Question: Alright, I'm lighting up a Windows Server 2008 R2 VM, installing Flex Builder 3, and seeing if I can get a new project to compile and execute properly. I got the IDE up and running in the VM and I got the same exact error after the code compiled without issue! Here comes a big, emphatic .
Since this has gotten to be a pretty long post I'll put this up here. I just went through and deleted each portion of the two problem lines individually and tried to compile after each one, and I got the error every single time. I even deleted everything from within the two 'DataGridColumn's and it didn't compile, even though commenting out the two empty '<mx:DataGridColumn />' lines will let the program load! This is driving me nuts, can anyone shed some light on this for me?
I have an AIR application which will apparently compile just fine when I hit F5, but before the app has a chance to load I get the following error:

By commenting out blocks of code I've narrowed the problem down to two specific lines.
'''
<mx:DataGrid id="grid1" width="100%" height="100%" editable="false">
<mx:columns>
<mx:DataGridColumn headerText="Symbol" dataField="Symbol" headerWordWrap="true" width="100" textAlign="left"/>
<mx:DataGridColumn headerText="Description" dataField="FullName" headerWordWrap="true" width="150" textAlign="left"/>
<mx:DataGridColumn headerText="Trans" dataField="TransactionCode" headerWordWrap="true" width="75" textAlign="center"/>
<mx:DataGridColumn headerText="Quantity" dataField="Quantity" headerWordWrap="true" width="50" textAlign="right" labelFunction="formatUtil3"/>
<mx:DataGridColumn headerText="Execution Date" dataField="ExecutionDate" headerWordWrap="true" width="80" textAlign="center"/>
<mx:DataGridColumn headerText="Execution Price" dataField="ExecutionPrice" headerWordWrap="true" width="65" textAlign="right" labelFunction="formatUtil1"/>
<mx:DataGridColumn width="15" backgroundColor="0x888888" dataField="blank1" headerText=""/>
<mx:DataGridColumn headerText="Previous Business Day" dataField="PreviousDate" headerWordWrap="true" width="80" textAlign="center" itemRenderer="PD5"/>
<!----> <mx:DataGridColumn headerText="Previous Business Day Price" dataField="PreviousDatePrice" headerWordWrap="true" width="65" textAlign="right" labelFunction="formatUtil1" itemRenderer="PD5"/>
<!----> <mx:DataGridColumn headerText="% Difference" dataField="PreviousDateDelta" headerWordWrap="true" width="65" textAlign="right" labelFunction="formatUtil2" itemRenderer="PD5"/>
<mx:DataGridColumn headerText="Source" dataField="PreviousDateSource" headerWordWrap="true" width="100" textAlign="left" itemRenderer="PD5"/>
<mx:DataGridColumn width="15" backgroundColor="0x888888" dataField="blank2" headerText=""/>
<mx:DataGridColumn headerText="Previous Month End" dataField="PrevMonthEndDate" headerWordWrap="true" width="80" textAlign="center" itemRenderer="PME5"/>
<mx:DataGridColumn headerText="Previous Month End Price" dataField="PrevMonthEndPrice" headerWordWrap="true" width="65" textAlign="right" labelFunction="formatUtil1" itemRenderer="PME5"/>
<mx:DataGridColumn headerText="% Difference" dataField="PrevMonthEndDelta" headerWordWrap="true" width="65" textAlign="right" labelFunction="formatUtil2" itemRenderer="PME5"/>
<mx:DataGridColumn headerText="Source" dataField="PrevMonthEndSource" headerWordWrap="true" width="100" textAlign="left" itemRenderer="PME5"/>
</mx:columns>
</mx:DataGrid>
'''
The two lines are marked with '<!---->'. If I comment those two lines out then the app will compile, run, and display properly, but if I leave either of them active I get the error above.
What is going on here?
Additional code as requested -
'''
<mx:CurrencyFormatter id="format1" precision="5" useNegativeSign="false"/>
<mx:NumberFormatter id="format2" precision="2"/>
'''
And the functions -
'''
private function formatUtil1(item:Object, column:DataGridColumn):String
{
var Field:Object = item[column.dataField];
return format1.format(Field);
}
private function formatUtil2(item:Object, column:DataGridColumn):String
{
var Field:Object = item[column.dataField];
return format2.format(Field);
}
'''
Next the .as file for PD5 -
'''
package
{
import mx.controls.Label;
import mx.controls.listClasses.*;
public class PD5 extends Label
{
private const POSITIVE_COLOR:uint = 0x000000; // Black
private const NEGATIVE_COLOR:uint = 0xFF0000; // Red
override protected function updateDisplayList(unscaledWidth:Number, unscaledHeight:Number):void
{
super.updateDisplayList(unscaledWidth, unscaledHeight);
setStyle("color", (data.PreviousDateDelta >= 5 || data.PreviousDateDelta <= -5) ? NEGATIVE_COLOR : POSITIVE_COLOR);
}
}
}
'''
And now PME5.as -
'''
package
{
import mx.controls.Label;
import mx.controls.listClasses.*;
public class PME5 extends Label
{
private const POSITIVE_COLOR:uint = 0x000000; // Black
private const NEGATIVE_COLOR:uint = 0xFF0000; // Red
override protected function updateDisplayList(unscaledWidth:Number, unscaledHeight:Number):void
{
super.updateDisplayList(unscaledWidth, unscaledHeight);
setStyle("color", (data.PrevMonthEndDelta >= 5 || data.PrevMonthEndDelta <= -5) ? NEGATIVE_COLOR : POSITIVE_COLOR);
}
}
}
'''
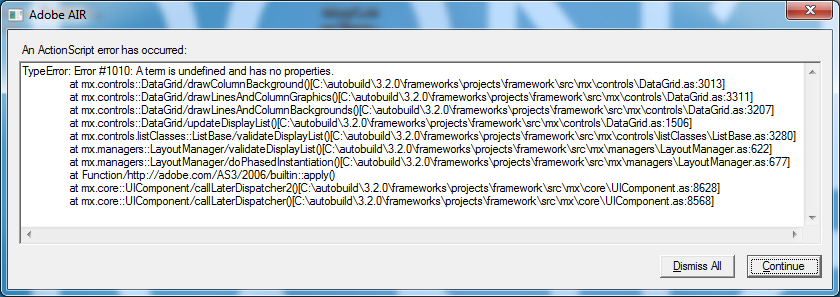
Answer: Since nothing so far has solved my problem, I decided to sidestep it altogether and port the program in question over to C#. Everything it working well so far.
Lazy answer? Yes.
Lazy solution? Unfortunately no.